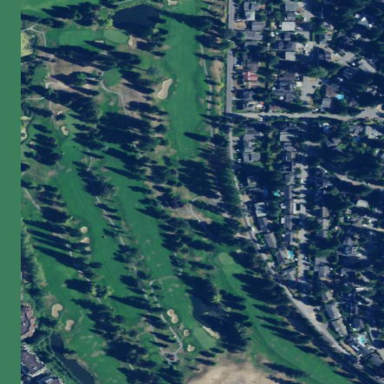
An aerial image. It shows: Golf course surrounded by greenery.